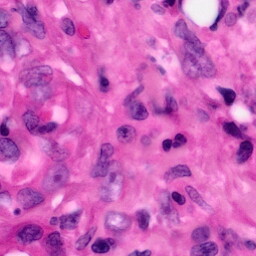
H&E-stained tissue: Pancreatic